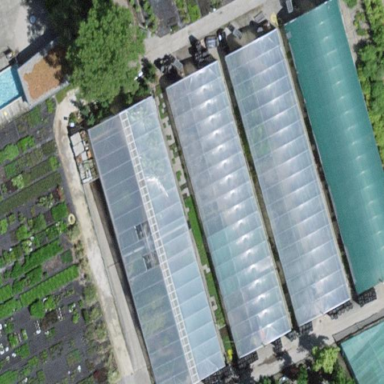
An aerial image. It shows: Greenhouse.